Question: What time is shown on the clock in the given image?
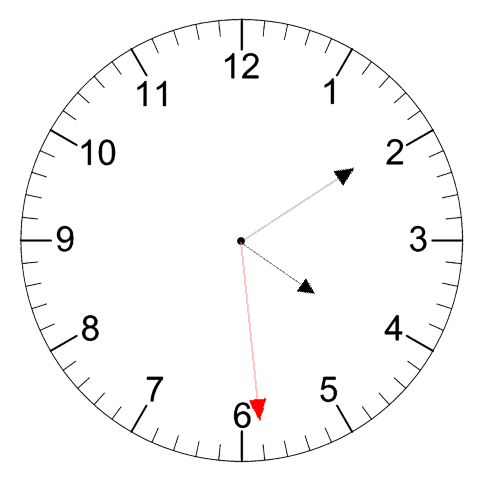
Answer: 04:09:29